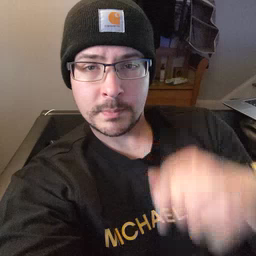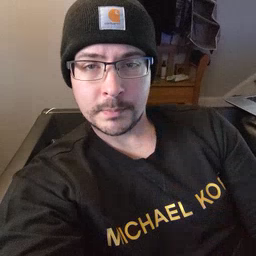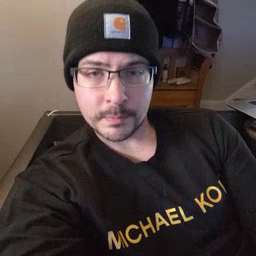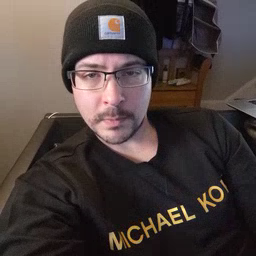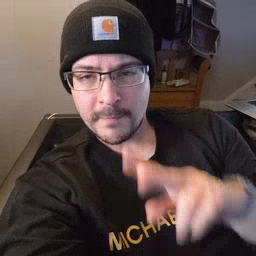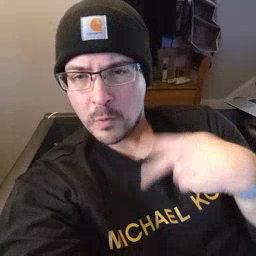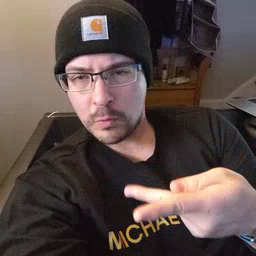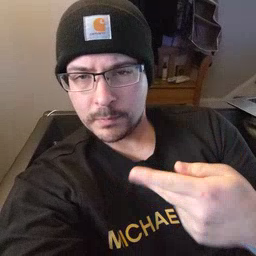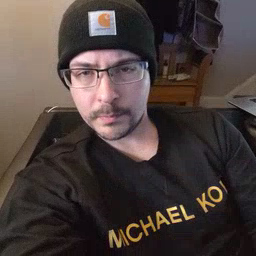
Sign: fall